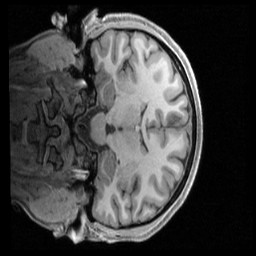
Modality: T1w
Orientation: coronal
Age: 21
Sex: female
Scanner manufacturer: siemens
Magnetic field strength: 3 T
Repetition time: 2.4 s
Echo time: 0.00231 s